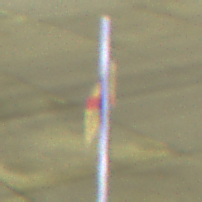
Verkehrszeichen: EndeDerUmleitungsankuendigung
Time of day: Night
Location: Outdoor (Urban)
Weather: PartlyCloudy
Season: NotSpecified
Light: Artificial